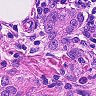
Metastatic tissue present: yes